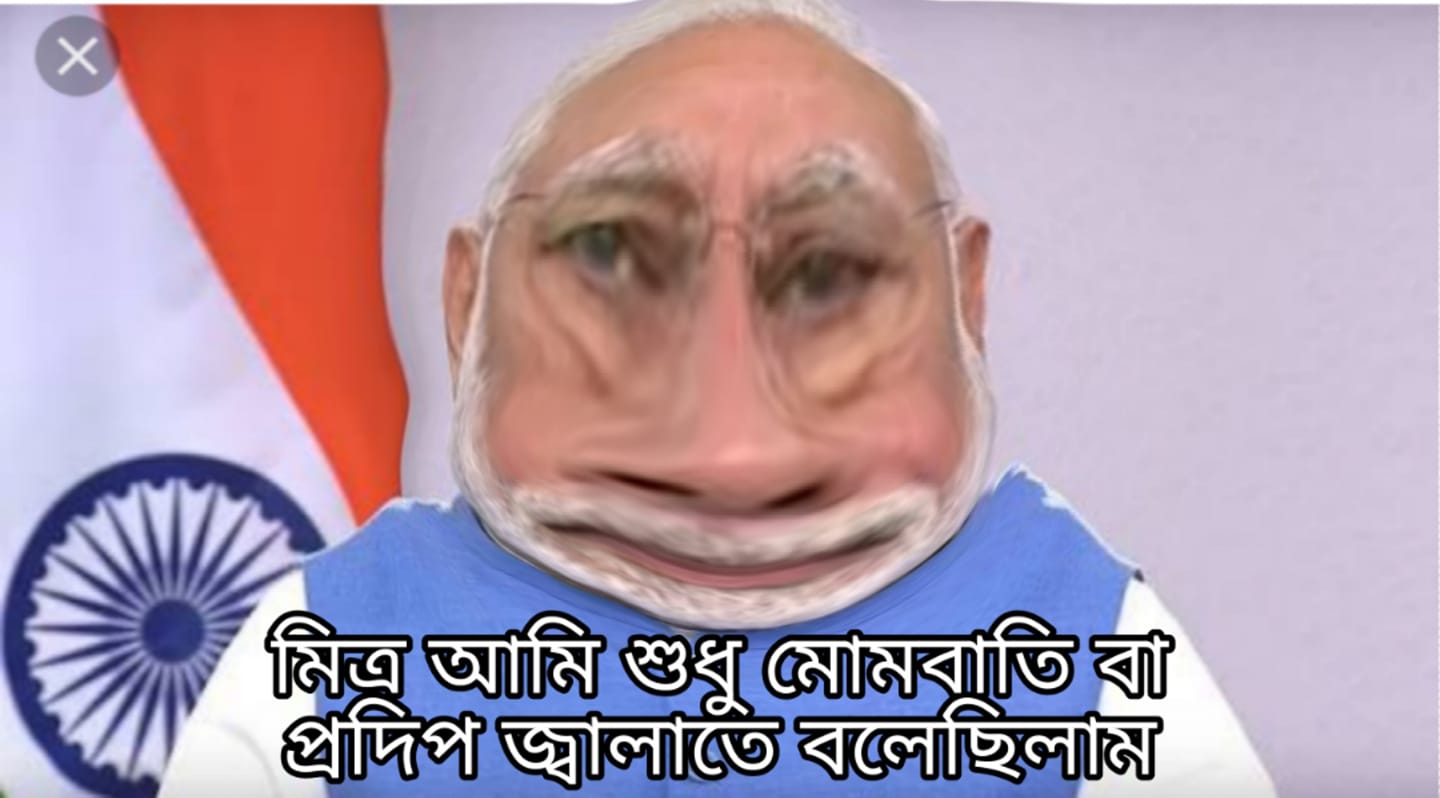
Caption: মিত্র আমি শুধু মোমবাতি বা প্রদিপ জ্বালাতে বলেছিলাম
Label: hate